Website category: university
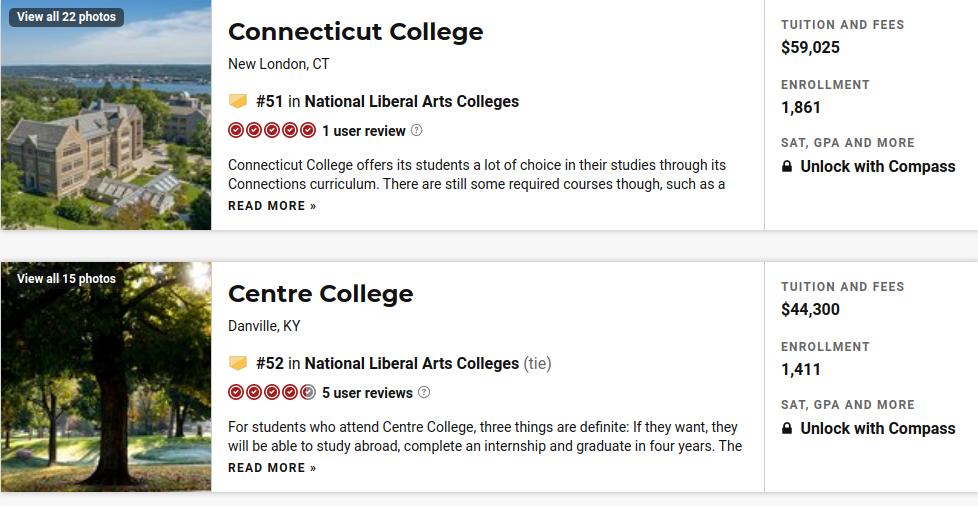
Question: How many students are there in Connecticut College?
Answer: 1,861

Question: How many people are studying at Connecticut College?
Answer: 1,861

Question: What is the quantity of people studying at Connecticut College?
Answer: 1,861

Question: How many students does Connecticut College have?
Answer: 1,861

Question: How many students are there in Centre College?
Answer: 1,411

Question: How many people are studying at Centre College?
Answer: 1,411

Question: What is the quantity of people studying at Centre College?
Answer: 1,411

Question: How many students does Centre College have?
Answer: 1,411

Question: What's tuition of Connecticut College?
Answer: $59,025

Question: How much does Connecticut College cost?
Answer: $59,025

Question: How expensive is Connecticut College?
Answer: $59,025

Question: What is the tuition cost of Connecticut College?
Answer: $59,025

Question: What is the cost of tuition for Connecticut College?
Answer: $59,025

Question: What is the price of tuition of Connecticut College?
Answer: $59,025

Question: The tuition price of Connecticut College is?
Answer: $59,025

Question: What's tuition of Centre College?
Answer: $44,300

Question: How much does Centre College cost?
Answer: $44,300

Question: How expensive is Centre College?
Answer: $44,300

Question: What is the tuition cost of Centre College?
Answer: $44,300

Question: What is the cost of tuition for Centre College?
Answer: $44,300

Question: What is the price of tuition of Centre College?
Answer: $44,300

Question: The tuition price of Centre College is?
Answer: $44,300

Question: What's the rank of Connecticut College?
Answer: #51

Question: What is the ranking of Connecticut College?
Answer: #51

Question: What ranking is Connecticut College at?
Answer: #51

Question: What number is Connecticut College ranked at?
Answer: #51

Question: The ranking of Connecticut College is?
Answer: #51

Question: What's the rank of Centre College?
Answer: #52

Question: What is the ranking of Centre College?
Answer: #52

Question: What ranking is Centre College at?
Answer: #52

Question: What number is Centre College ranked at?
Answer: #52

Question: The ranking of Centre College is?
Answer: #52

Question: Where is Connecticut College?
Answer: New London, CT

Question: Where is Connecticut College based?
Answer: New London, CT

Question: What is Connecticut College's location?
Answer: New London, CT

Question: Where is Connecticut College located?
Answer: New London, CT

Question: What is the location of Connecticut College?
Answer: New London, CT

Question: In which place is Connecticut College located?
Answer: New London, CT

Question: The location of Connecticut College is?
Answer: New London, CT

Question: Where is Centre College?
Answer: Danville, KY

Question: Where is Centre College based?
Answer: Danville, KY

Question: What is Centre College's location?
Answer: Danville, KY

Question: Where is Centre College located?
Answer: Danville, KY

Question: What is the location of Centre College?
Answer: Danville, KY

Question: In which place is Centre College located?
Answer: Danville, KY

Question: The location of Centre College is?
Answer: Danville, KY

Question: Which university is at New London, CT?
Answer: Connecticut College

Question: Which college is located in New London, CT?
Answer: Connecticut College

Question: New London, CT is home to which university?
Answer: Connecticut College

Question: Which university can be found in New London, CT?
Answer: Connecticut College

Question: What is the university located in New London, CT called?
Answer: Connecticut College

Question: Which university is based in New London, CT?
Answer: Connecticut College

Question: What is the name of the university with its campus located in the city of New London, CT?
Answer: Connecticut College

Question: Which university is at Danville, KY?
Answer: Centre College

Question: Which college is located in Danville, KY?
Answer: Centre College

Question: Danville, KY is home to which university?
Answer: Centre College

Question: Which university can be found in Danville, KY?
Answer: Centre College

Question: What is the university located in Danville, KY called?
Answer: Centre College

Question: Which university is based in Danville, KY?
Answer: Centre College

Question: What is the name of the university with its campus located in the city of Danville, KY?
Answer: Centre College

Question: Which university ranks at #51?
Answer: Connecticut College

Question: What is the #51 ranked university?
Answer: Connecticut College

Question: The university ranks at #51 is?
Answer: Connecticut College

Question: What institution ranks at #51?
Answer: Connecticut College